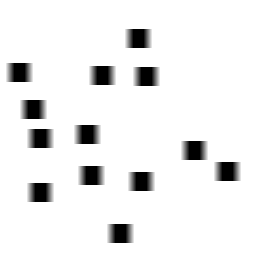
Squares: 13
Triangles: 0
Stars: 0
Total shapes: 13